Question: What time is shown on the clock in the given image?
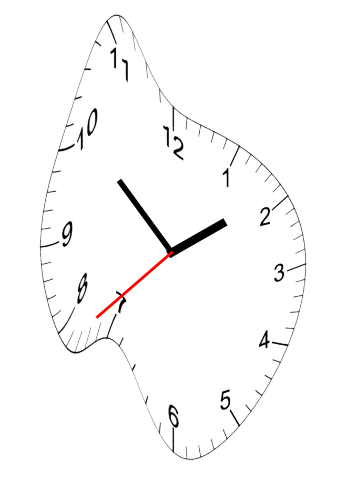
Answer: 01:51:38